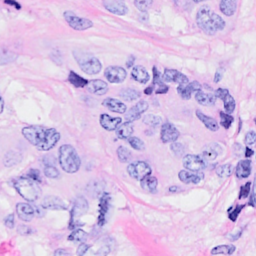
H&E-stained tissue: Breast